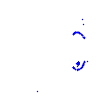
Particle: proton